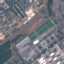
Land use / land cover class: Industrial